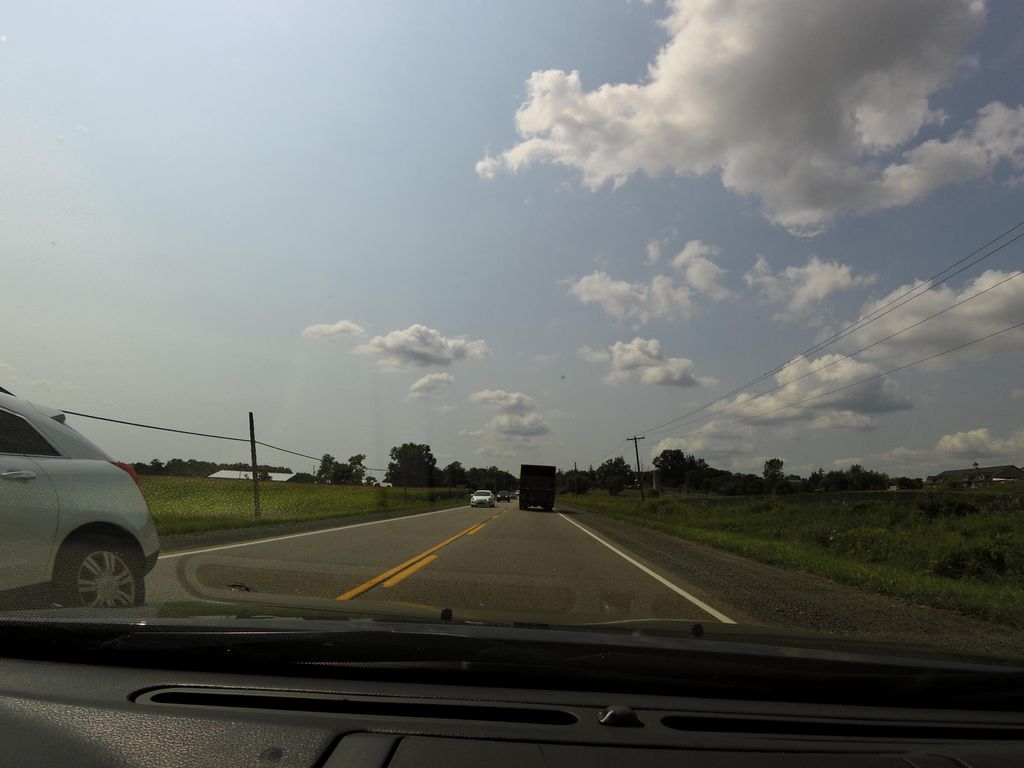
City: hamilton